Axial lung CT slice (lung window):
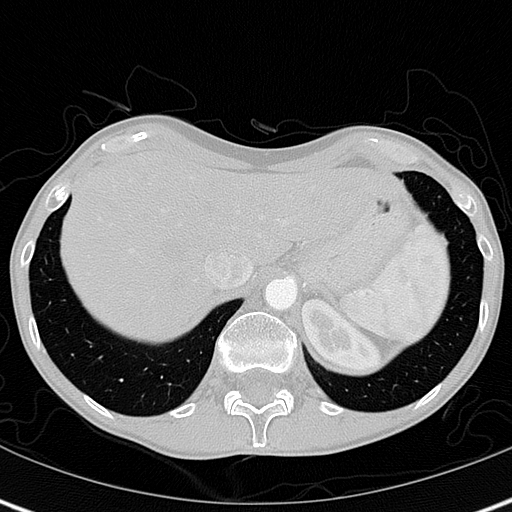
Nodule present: no